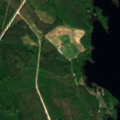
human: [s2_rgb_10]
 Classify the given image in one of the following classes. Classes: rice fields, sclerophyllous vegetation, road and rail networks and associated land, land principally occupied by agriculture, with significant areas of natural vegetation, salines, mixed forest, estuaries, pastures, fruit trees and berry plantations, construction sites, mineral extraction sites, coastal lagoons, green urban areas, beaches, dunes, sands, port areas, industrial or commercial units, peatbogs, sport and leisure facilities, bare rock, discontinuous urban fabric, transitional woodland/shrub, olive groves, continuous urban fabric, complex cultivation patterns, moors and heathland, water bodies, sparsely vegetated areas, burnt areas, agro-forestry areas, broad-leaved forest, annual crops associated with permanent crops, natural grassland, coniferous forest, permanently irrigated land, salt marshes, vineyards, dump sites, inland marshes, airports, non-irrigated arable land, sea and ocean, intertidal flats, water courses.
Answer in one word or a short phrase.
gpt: broad-leaved forest, mixed forest, transitional woodland/shrub, water bodies